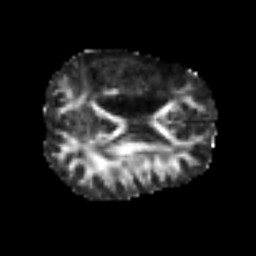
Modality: FA
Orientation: axial
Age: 50
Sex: male
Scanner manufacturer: siemens
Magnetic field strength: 3 T
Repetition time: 6.1 s
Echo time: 0.101 s